Question: I know how to achieve this kind of table with 'rowspan' for 'td' in the first column, but I'm wondering what is the best approach to this.
Should I maybe create 3 tables (as <URL> and use main sections as heads of those, like this:
'''
<th scope="col">Section 1</th>
'''

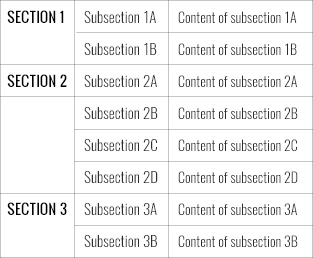
Answer: It looks like you're pretty close. For a row-level header, you'll want to use 'scope="row"' instead. Unfortunately, there doesn't seem to be any way to make a '<thead>' that is vertical:
'''
<table>
<tbody>
<tr>
<th scope="row" rowspan="2">Section 1</th>
<td>Subsection 1A</td>
<td>Content of subsection 1A</td>
</tr>
<tr>
<td>Subsection 1B</td>
<td>Content of subsection 1B</td>
</tr>
<!-- etc -->
</tbody>
</table>
'''